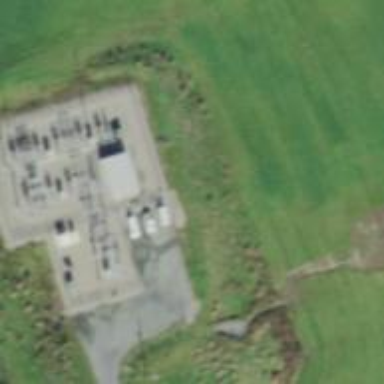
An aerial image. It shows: Power substation enclosed by fence.